Field crop: maize
Growth stage: 1
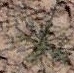
Species: salsola